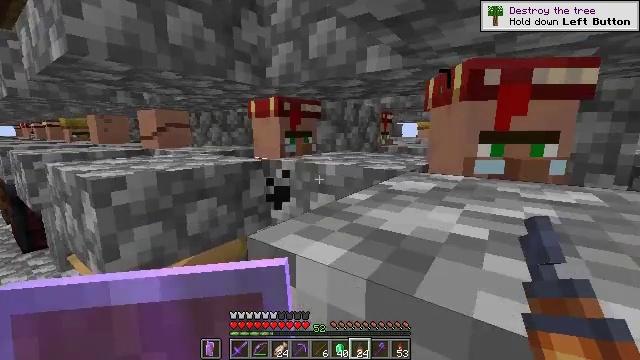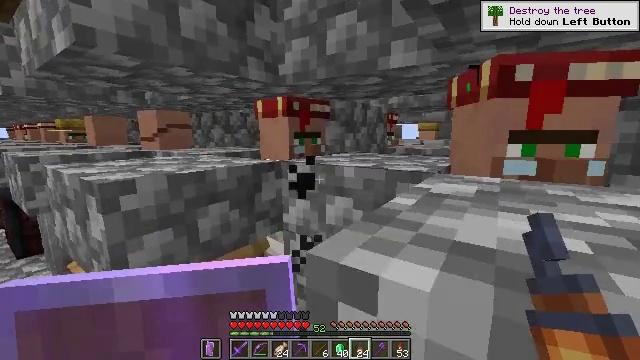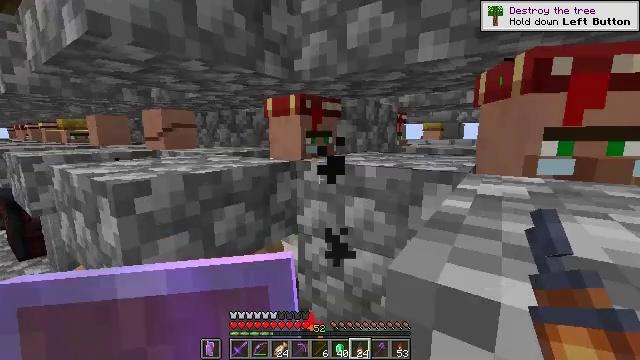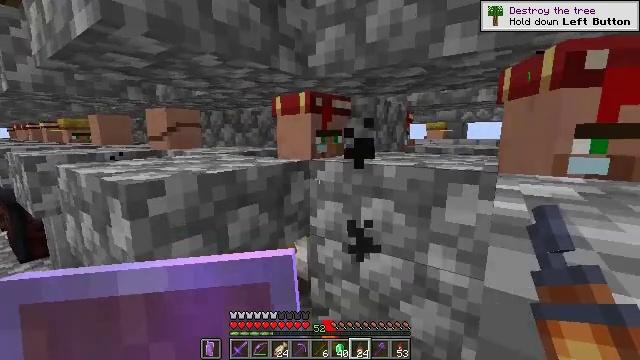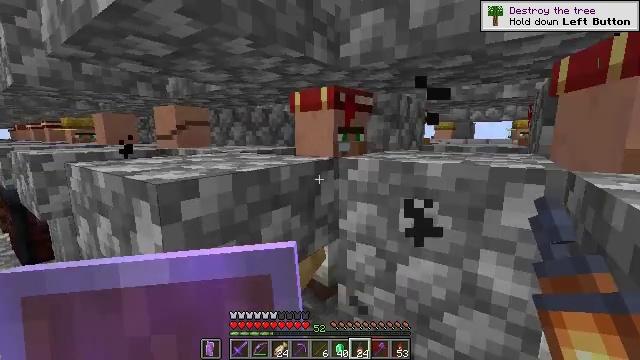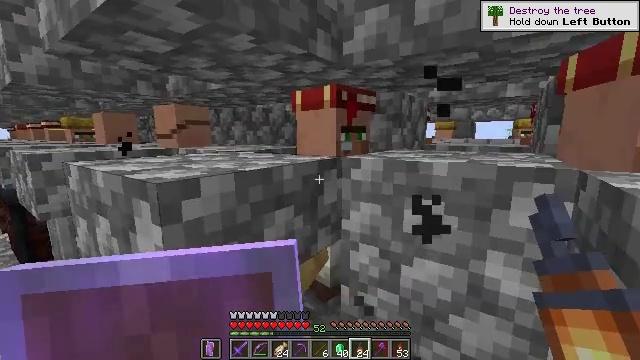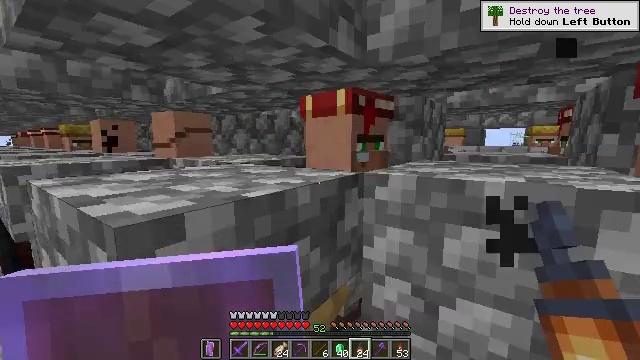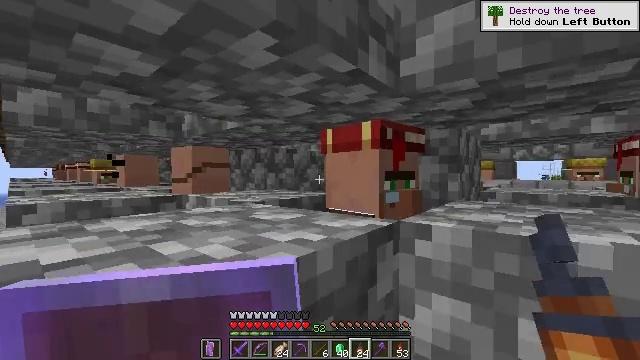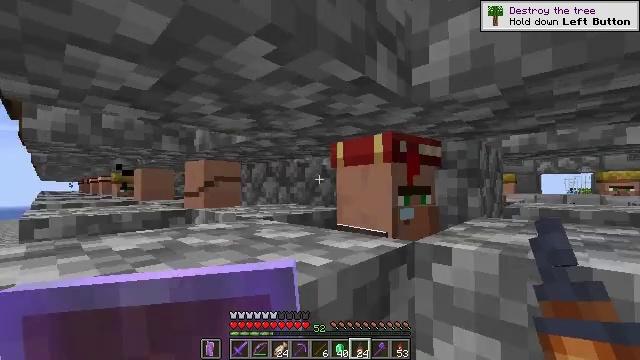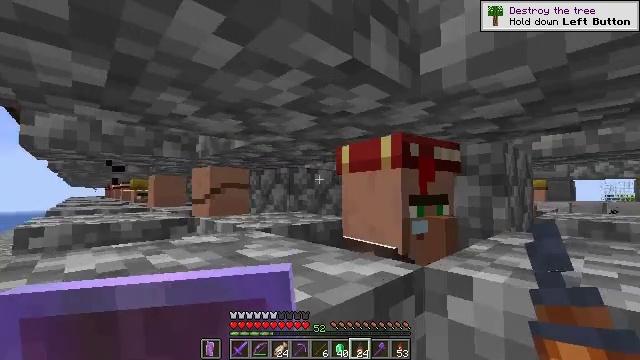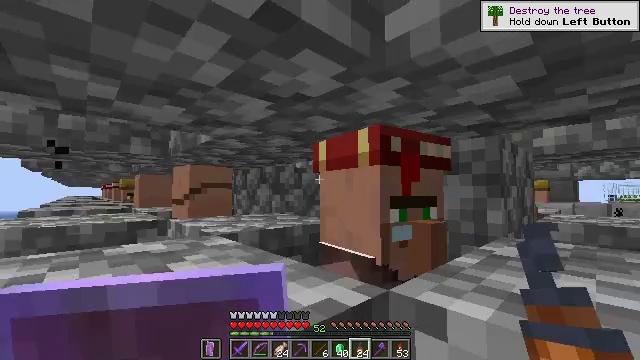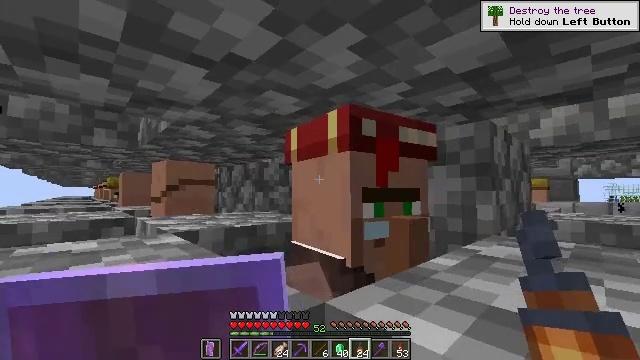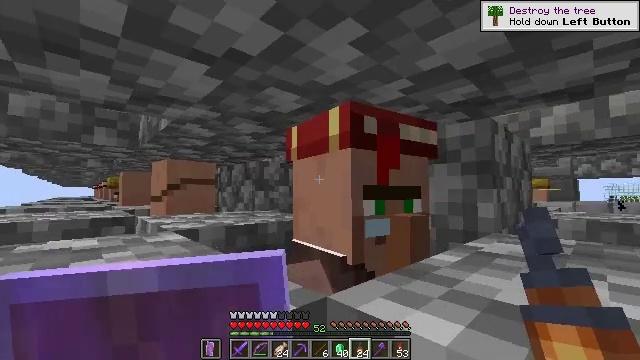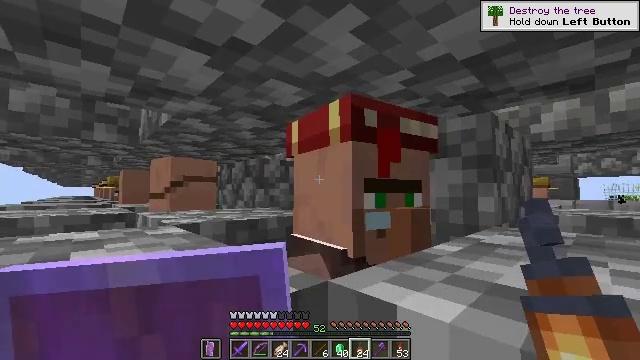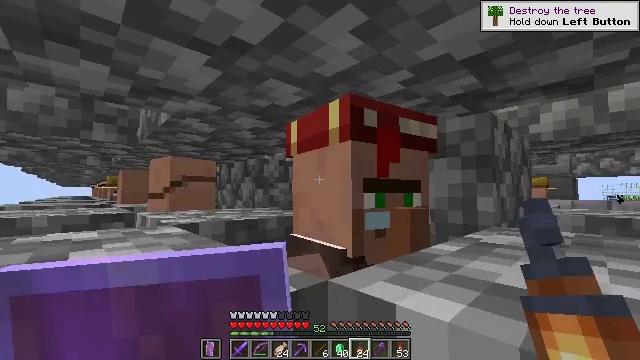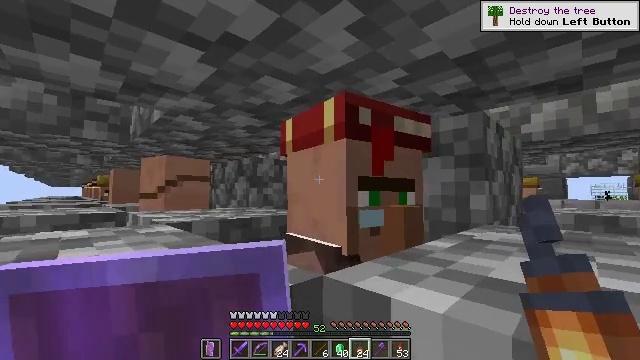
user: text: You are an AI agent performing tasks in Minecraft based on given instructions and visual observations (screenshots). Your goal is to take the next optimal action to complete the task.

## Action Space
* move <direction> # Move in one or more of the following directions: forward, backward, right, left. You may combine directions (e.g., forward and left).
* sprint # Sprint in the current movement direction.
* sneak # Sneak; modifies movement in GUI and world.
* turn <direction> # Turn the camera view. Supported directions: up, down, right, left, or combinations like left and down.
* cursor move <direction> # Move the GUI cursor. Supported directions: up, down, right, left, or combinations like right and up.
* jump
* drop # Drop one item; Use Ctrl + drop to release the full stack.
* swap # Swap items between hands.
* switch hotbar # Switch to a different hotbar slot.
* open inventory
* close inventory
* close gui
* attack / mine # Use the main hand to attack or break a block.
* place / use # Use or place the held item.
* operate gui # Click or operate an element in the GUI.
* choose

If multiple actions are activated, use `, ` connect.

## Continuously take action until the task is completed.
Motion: motion action
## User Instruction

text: Turn iron nuggets and a torch into a lantern via the crafting table.
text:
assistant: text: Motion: move forward
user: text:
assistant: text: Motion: move forward
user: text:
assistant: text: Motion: move forward
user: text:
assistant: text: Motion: move forward
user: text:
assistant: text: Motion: move forward
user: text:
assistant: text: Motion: move forward, turn up
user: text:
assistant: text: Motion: move forward, turn left and up
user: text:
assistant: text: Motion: move forward and move right, turn left and up
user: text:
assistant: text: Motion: move forward and move right, turn left and up
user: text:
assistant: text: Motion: move forward and move right
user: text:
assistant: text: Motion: move forward and move right
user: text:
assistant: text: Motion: move forward and move right
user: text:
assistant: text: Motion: no_op
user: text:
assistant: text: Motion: no_op
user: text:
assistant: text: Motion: turn right
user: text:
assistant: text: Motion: no_op
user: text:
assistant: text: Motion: turn right
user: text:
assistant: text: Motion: use / place
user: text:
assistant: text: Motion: use / place
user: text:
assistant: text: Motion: use / place
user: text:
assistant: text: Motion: use / place
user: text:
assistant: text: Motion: no_op
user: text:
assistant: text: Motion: no_op
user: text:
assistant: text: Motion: no_op
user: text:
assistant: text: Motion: no_op
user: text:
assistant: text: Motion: no_op
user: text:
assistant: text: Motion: turn left
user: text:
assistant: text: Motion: turn left
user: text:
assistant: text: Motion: turn left
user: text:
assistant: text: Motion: turn left